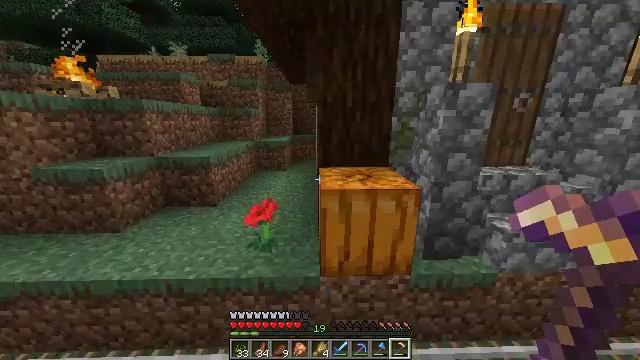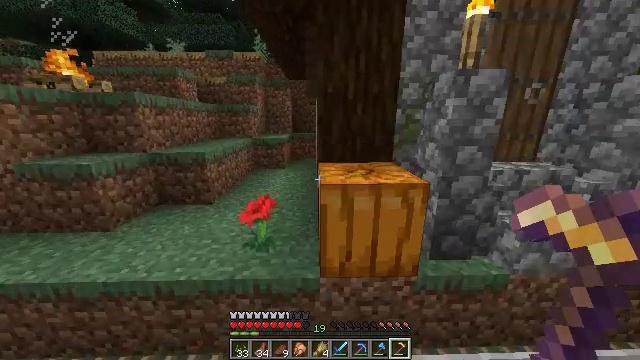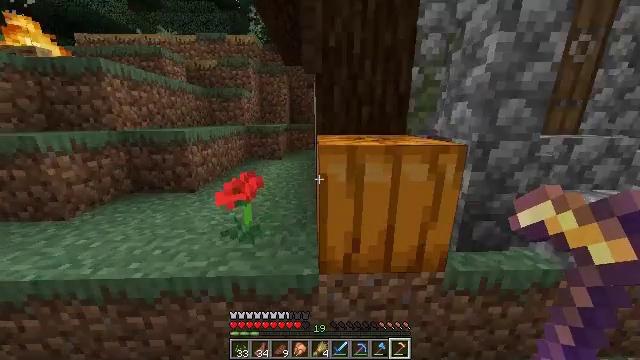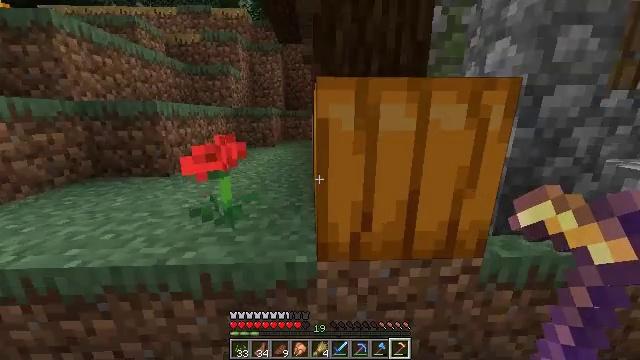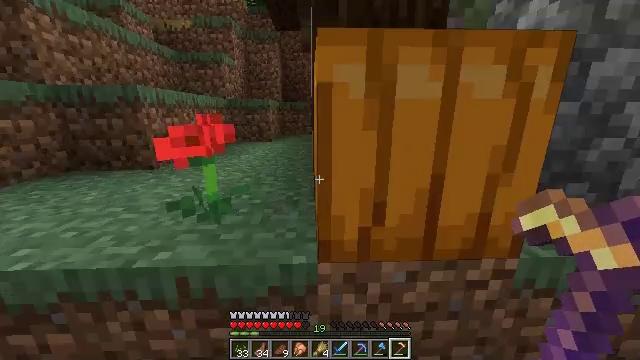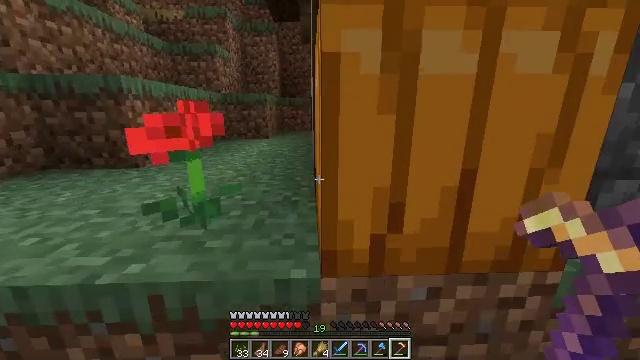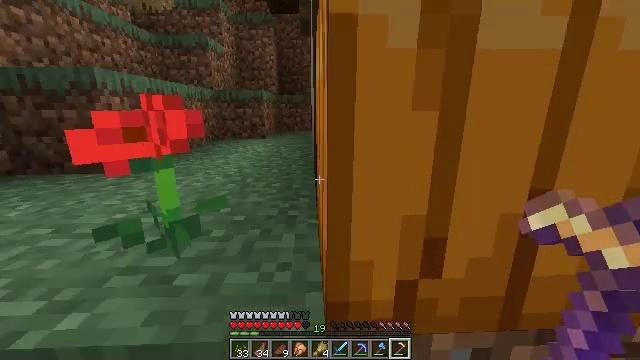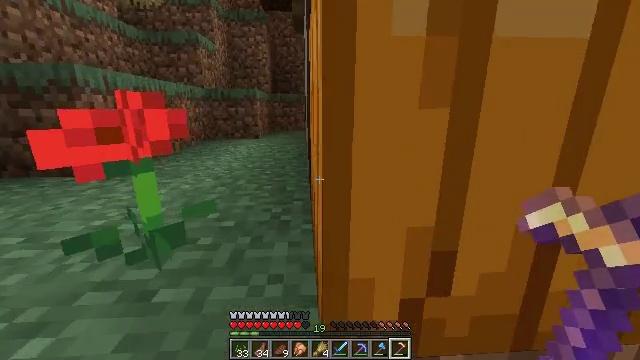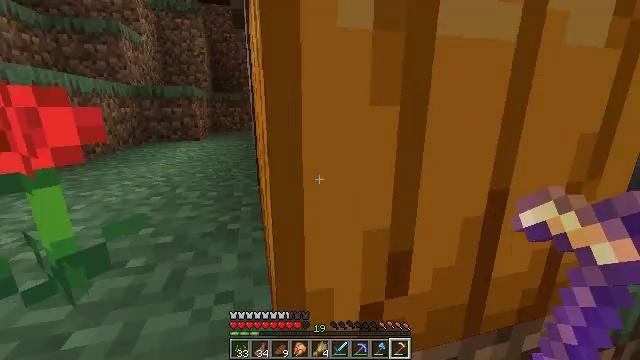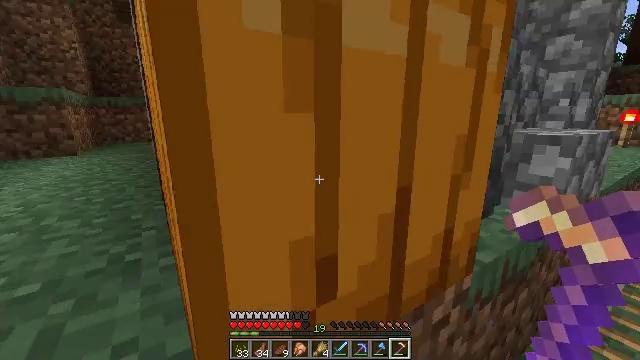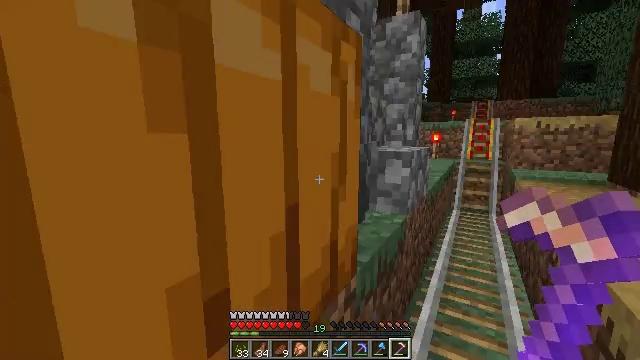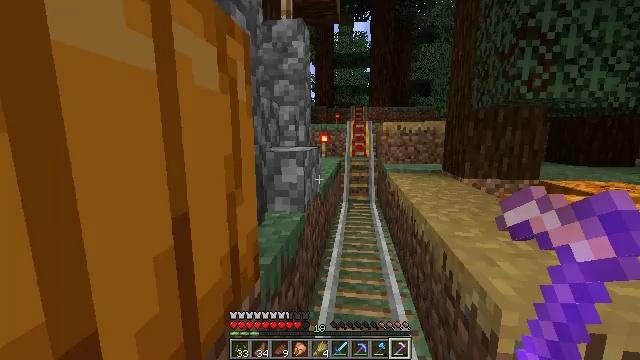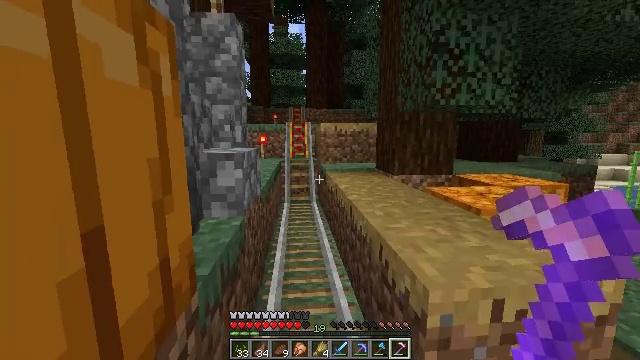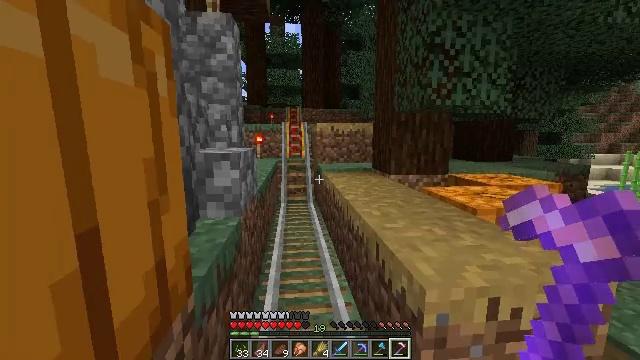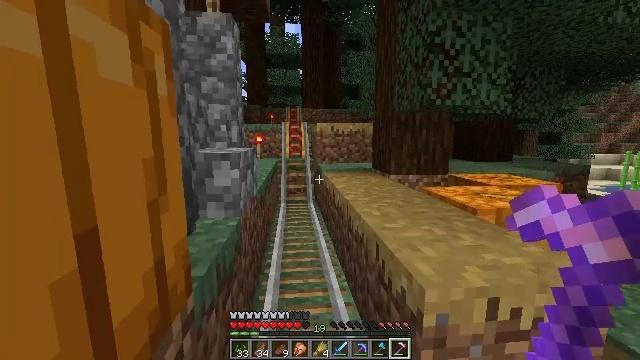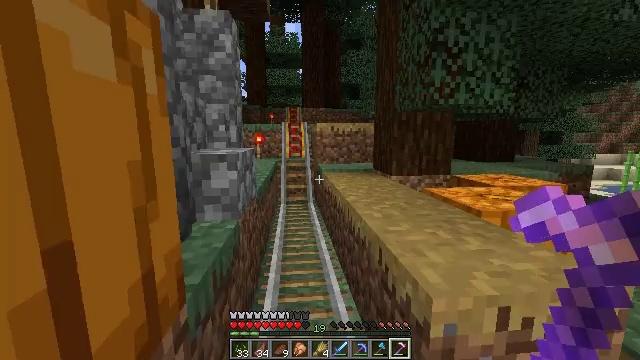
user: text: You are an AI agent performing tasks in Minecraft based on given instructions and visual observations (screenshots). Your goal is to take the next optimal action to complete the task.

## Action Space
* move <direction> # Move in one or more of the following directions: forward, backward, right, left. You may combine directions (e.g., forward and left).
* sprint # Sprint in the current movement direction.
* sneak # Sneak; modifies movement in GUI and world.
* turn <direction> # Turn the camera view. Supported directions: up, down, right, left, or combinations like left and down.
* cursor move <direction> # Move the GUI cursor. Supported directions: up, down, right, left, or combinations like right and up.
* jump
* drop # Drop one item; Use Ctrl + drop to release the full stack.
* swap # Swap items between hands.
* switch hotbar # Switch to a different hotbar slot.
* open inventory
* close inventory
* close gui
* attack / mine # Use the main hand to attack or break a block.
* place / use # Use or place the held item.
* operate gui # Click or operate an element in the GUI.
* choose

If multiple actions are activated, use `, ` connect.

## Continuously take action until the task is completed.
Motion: motion action
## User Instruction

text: Retrieve the powered rail for later use.
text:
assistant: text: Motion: move forward, jump
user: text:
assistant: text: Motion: no_op
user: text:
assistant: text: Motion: no_op
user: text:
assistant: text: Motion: no_op
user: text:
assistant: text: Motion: no_op
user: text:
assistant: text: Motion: no_op
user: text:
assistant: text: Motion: turn right
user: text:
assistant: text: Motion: turn right
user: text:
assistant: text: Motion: turn right and up
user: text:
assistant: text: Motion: turn right and up
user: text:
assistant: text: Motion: turn right
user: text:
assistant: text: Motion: turn right
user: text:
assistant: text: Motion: no_op
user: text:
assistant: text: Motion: no_op
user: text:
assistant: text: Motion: move forward
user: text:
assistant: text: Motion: move forward
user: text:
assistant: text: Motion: move forward, turn right
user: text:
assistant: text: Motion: move forward
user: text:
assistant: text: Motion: move forward, jump
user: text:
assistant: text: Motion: move forward, jump
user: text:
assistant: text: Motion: move forward, jump
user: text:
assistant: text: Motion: move forward, jump
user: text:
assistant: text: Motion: move forward, turn left, jump
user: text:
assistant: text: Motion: move forward, turn left, jump
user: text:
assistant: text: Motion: move forward, turn left, jump
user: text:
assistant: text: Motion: move forward, turn left, jump
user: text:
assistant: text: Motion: move forward, turn left, jump
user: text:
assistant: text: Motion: move forward, turn left, jump
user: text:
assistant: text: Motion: move forward, jump
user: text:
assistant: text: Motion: move forward, sprint, jump